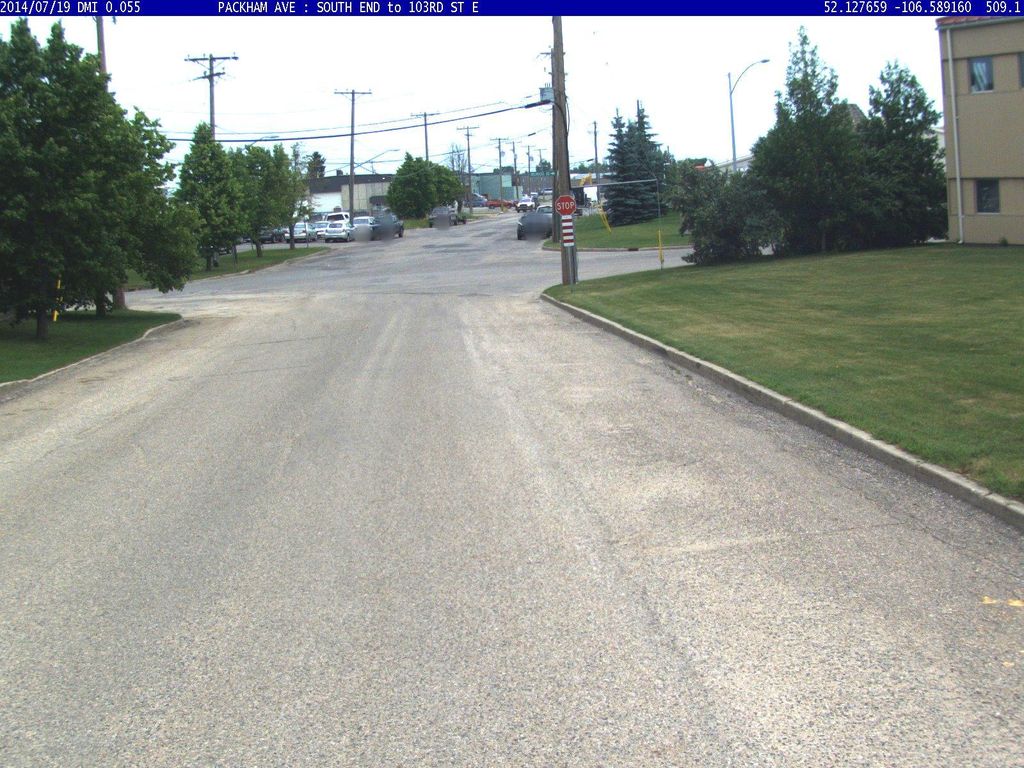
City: saskatoon